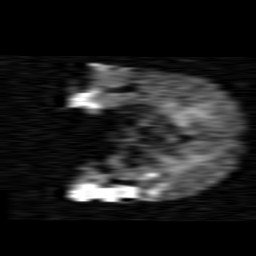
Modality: TRACE
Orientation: coronal
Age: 76
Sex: male
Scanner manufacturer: philips
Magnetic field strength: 1.5 T
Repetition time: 6.793 s
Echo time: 0.1696 s